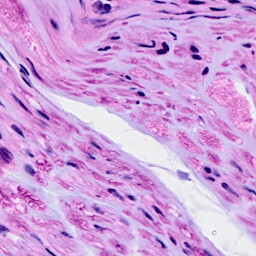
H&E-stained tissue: Breast